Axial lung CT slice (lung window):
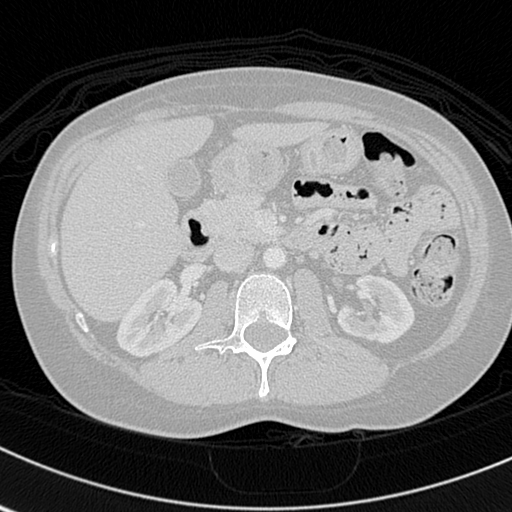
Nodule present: no